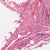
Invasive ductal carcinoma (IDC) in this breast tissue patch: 0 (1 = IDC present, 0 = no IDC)